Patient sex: M
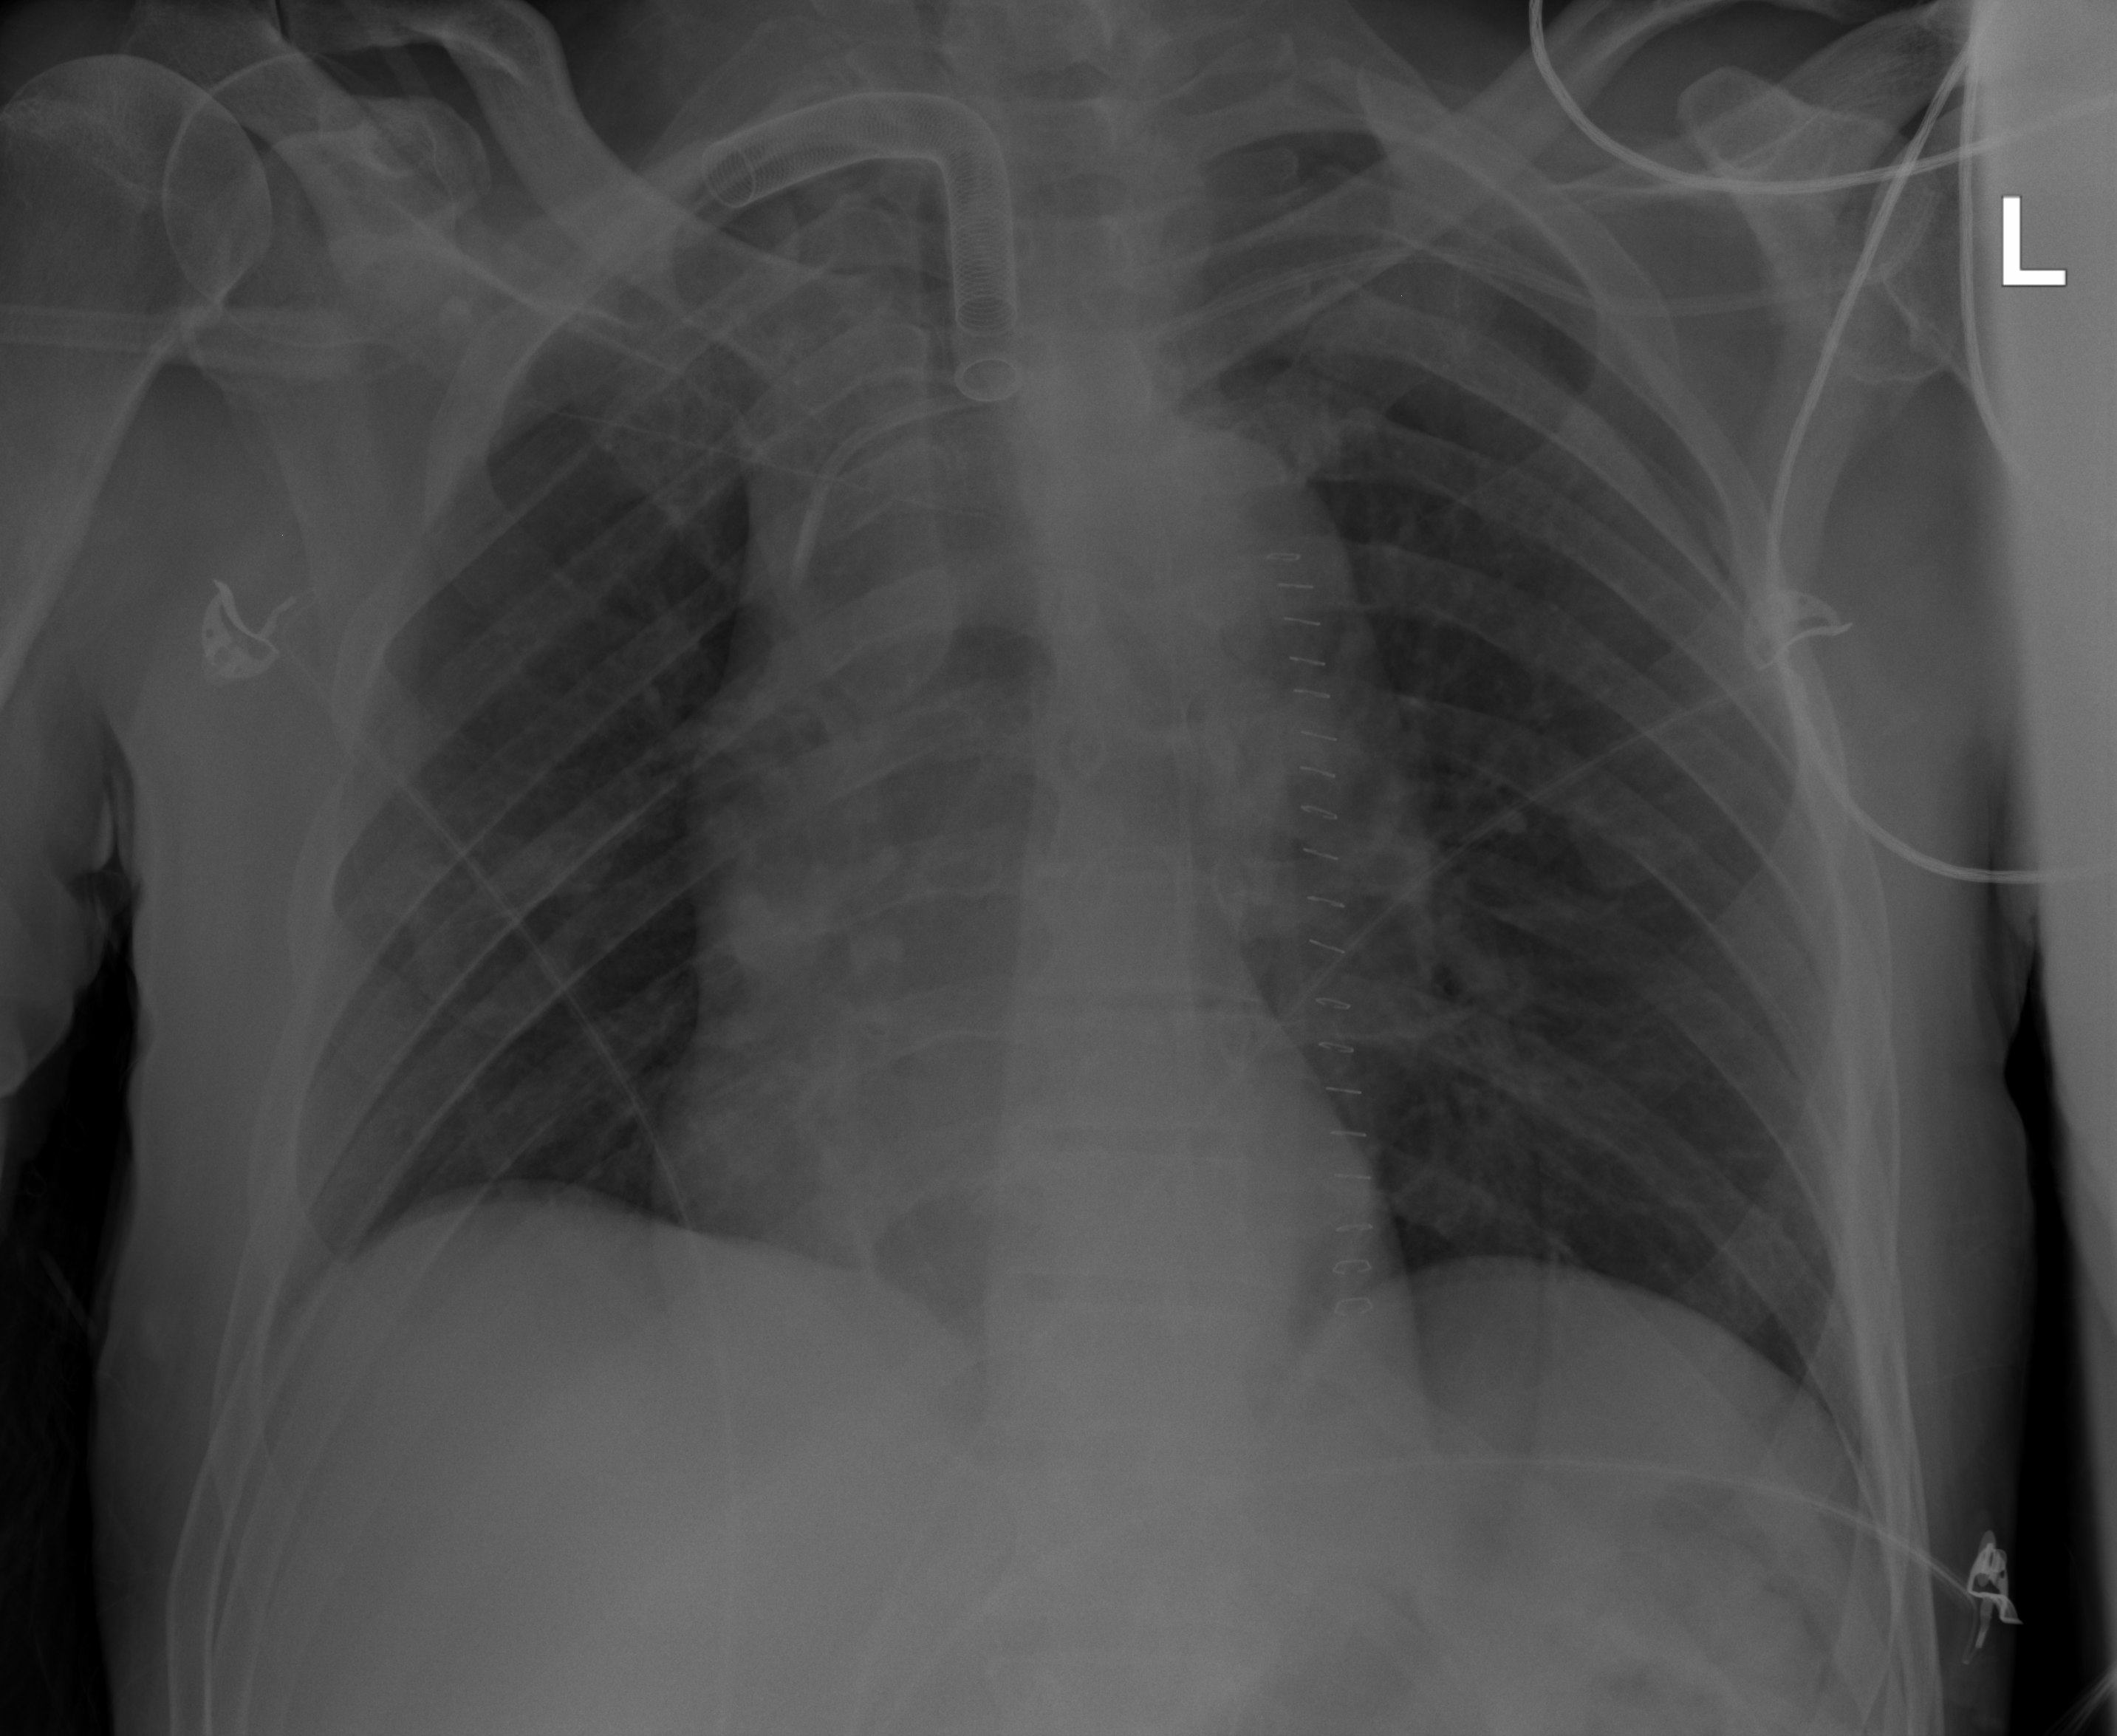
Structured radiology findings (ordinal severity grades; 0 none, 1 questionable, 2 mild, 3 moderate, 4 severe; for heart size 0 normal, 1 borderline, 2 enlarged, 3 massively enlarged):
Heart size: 0
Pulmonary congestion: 0
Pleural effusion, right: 0
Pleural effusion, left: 0
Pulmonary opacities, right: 1
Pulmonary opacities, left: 0
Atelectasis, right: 0
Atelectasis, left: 0